Question: I store my data in formatted way in my db ,
I want some way to render the text with its format in my 'report.rdlc' i use visual studio 2008 How to do this :
---
For example :
if my text like this :
'''
<p>text</p>
'''
It appears the same with tags in my report text box !!. instead of rendering as a paragraph.
---
when i bind like this :
'''
= Fields.subject
'''
How to fix this problem ?
---

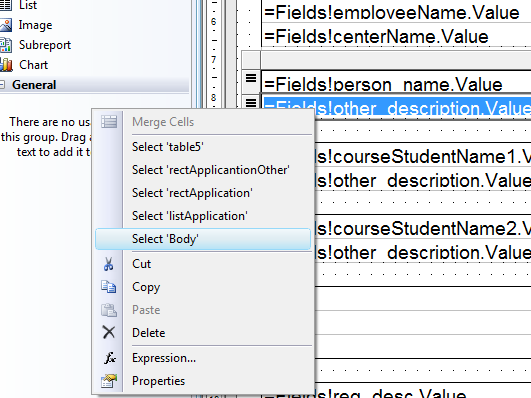
Answer: After researching this problem a bit more it appears Visual Studio doesn't support Markup as HTML for 'rdlc' reports until Visual Studio 2010. So if upgrading is an option, then you can do what you want.
Otherwise you could always just strip out the HTML tags like so:
On the 'Report' menu, click 'Report Properties...' and select the 'Code' tab. Enter the following code:
'''
Function StripHTMLTags(ByVal text as String) AS String
Return System.Text.RegularExpressions.Regex.Replace(text, "<(.|
)*?>", "")
End Function
'''
Now in your cell use the following expression:
'''
=Code.StripHTMLTags(Fields!MyField.Value)
'''
Leaving aside that you should separate data from presentation, you can render using HTML tags in Reporting Services, its just not very intuitive to find:
1. Left click the field you want to display so that the <Expr> tag is highlighted
2. Right click the highlighted <Expr> tag and choose Placeholder Properties...
3. On the General tab, select the HTML- Interpret HTML tags as style radio button
Only a limited number of tags are supported however. <URL> tells your more.